Field crop: maize
Growth stage: 2
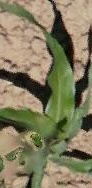
Species: maize